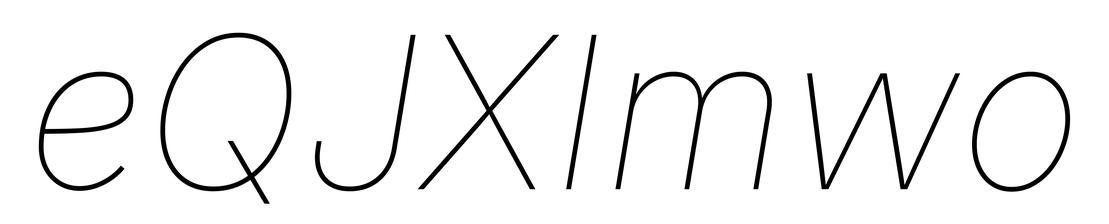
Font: Inter-Italic_Thin_Italic